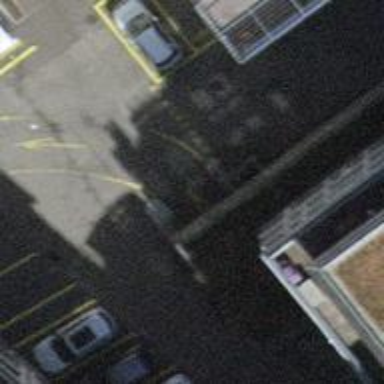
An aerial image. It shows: Parking entrance.